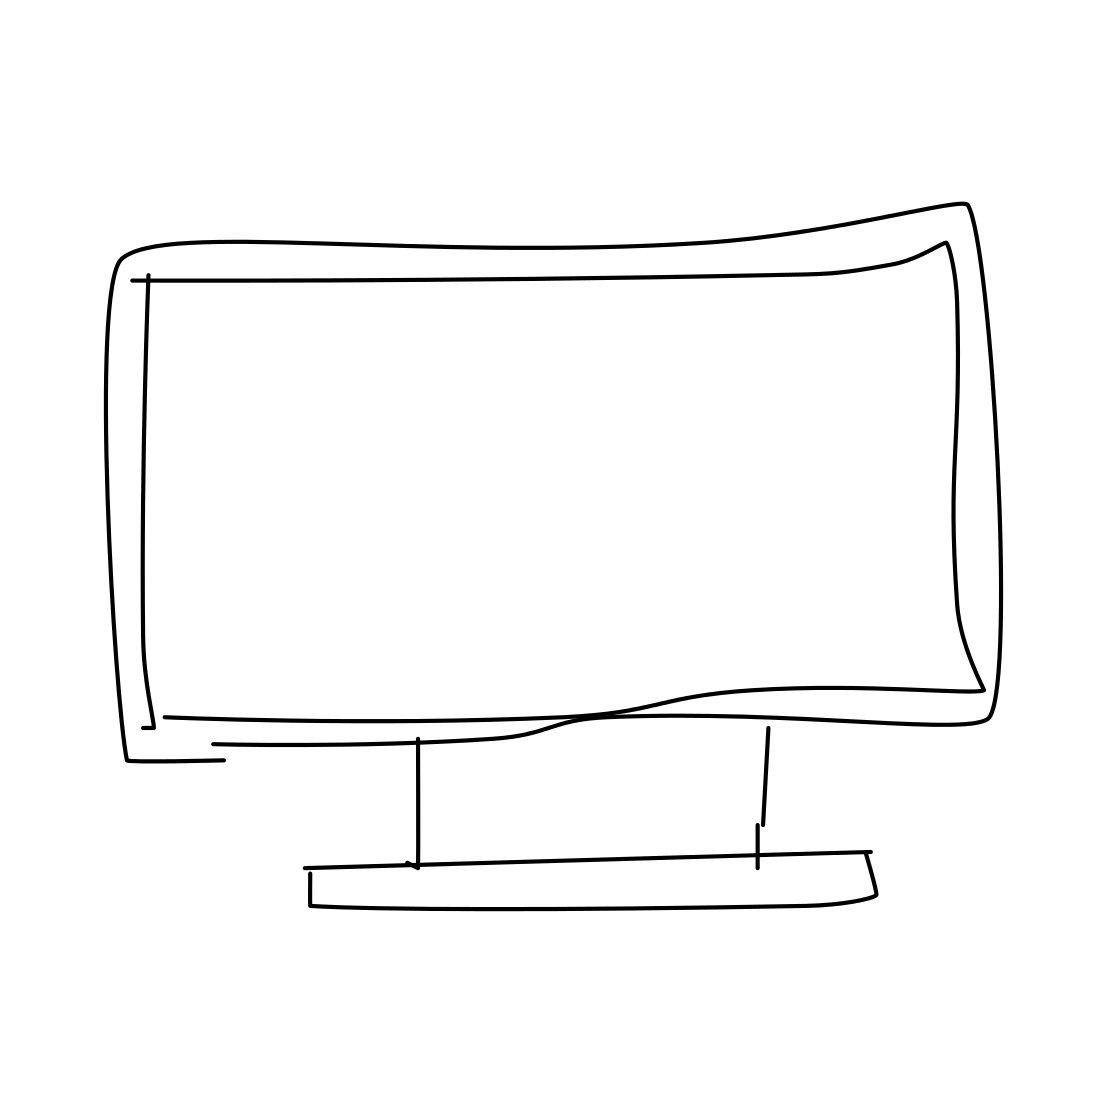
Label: computer monitor